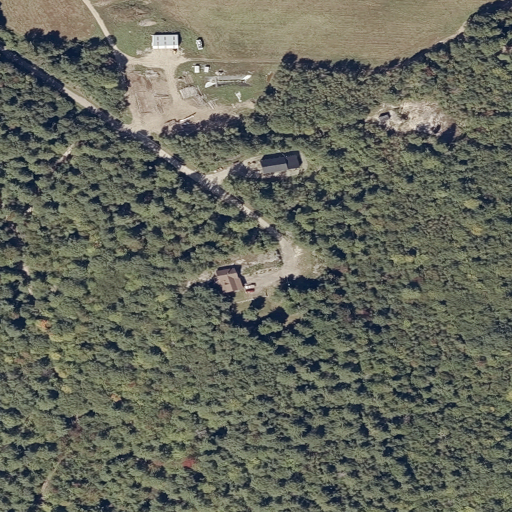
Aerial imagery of mountain in Maine named Woodman Hill containing mixed forest, deciduous forest, cultivated crops, pasture, and medium intensity development